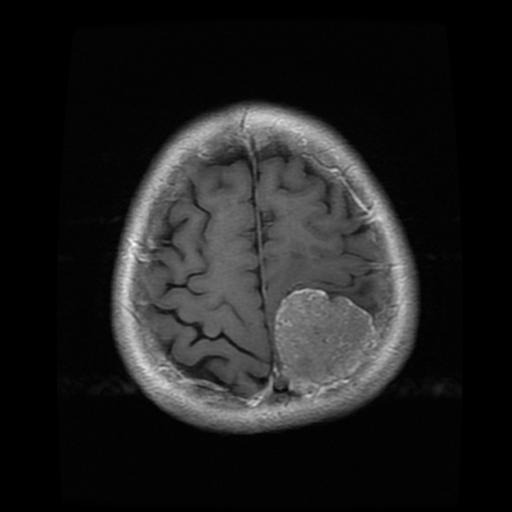
Label: meningioma